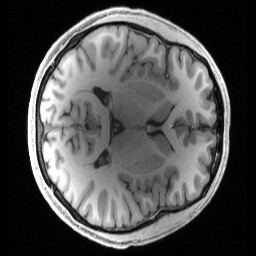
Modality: T1w
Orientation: axial
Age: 38
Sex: male
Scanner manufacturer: siemens
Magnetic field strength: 3 T
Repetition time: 2.4 s
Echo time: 0.00222 s